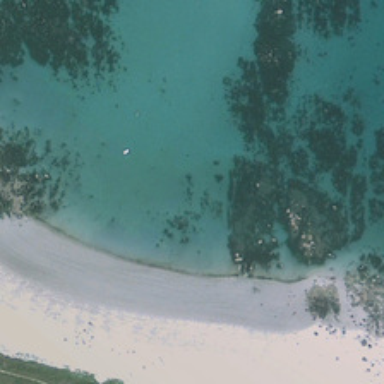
A white beach is near a piece of blue ocean .